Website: crate-barrel
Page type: gifting
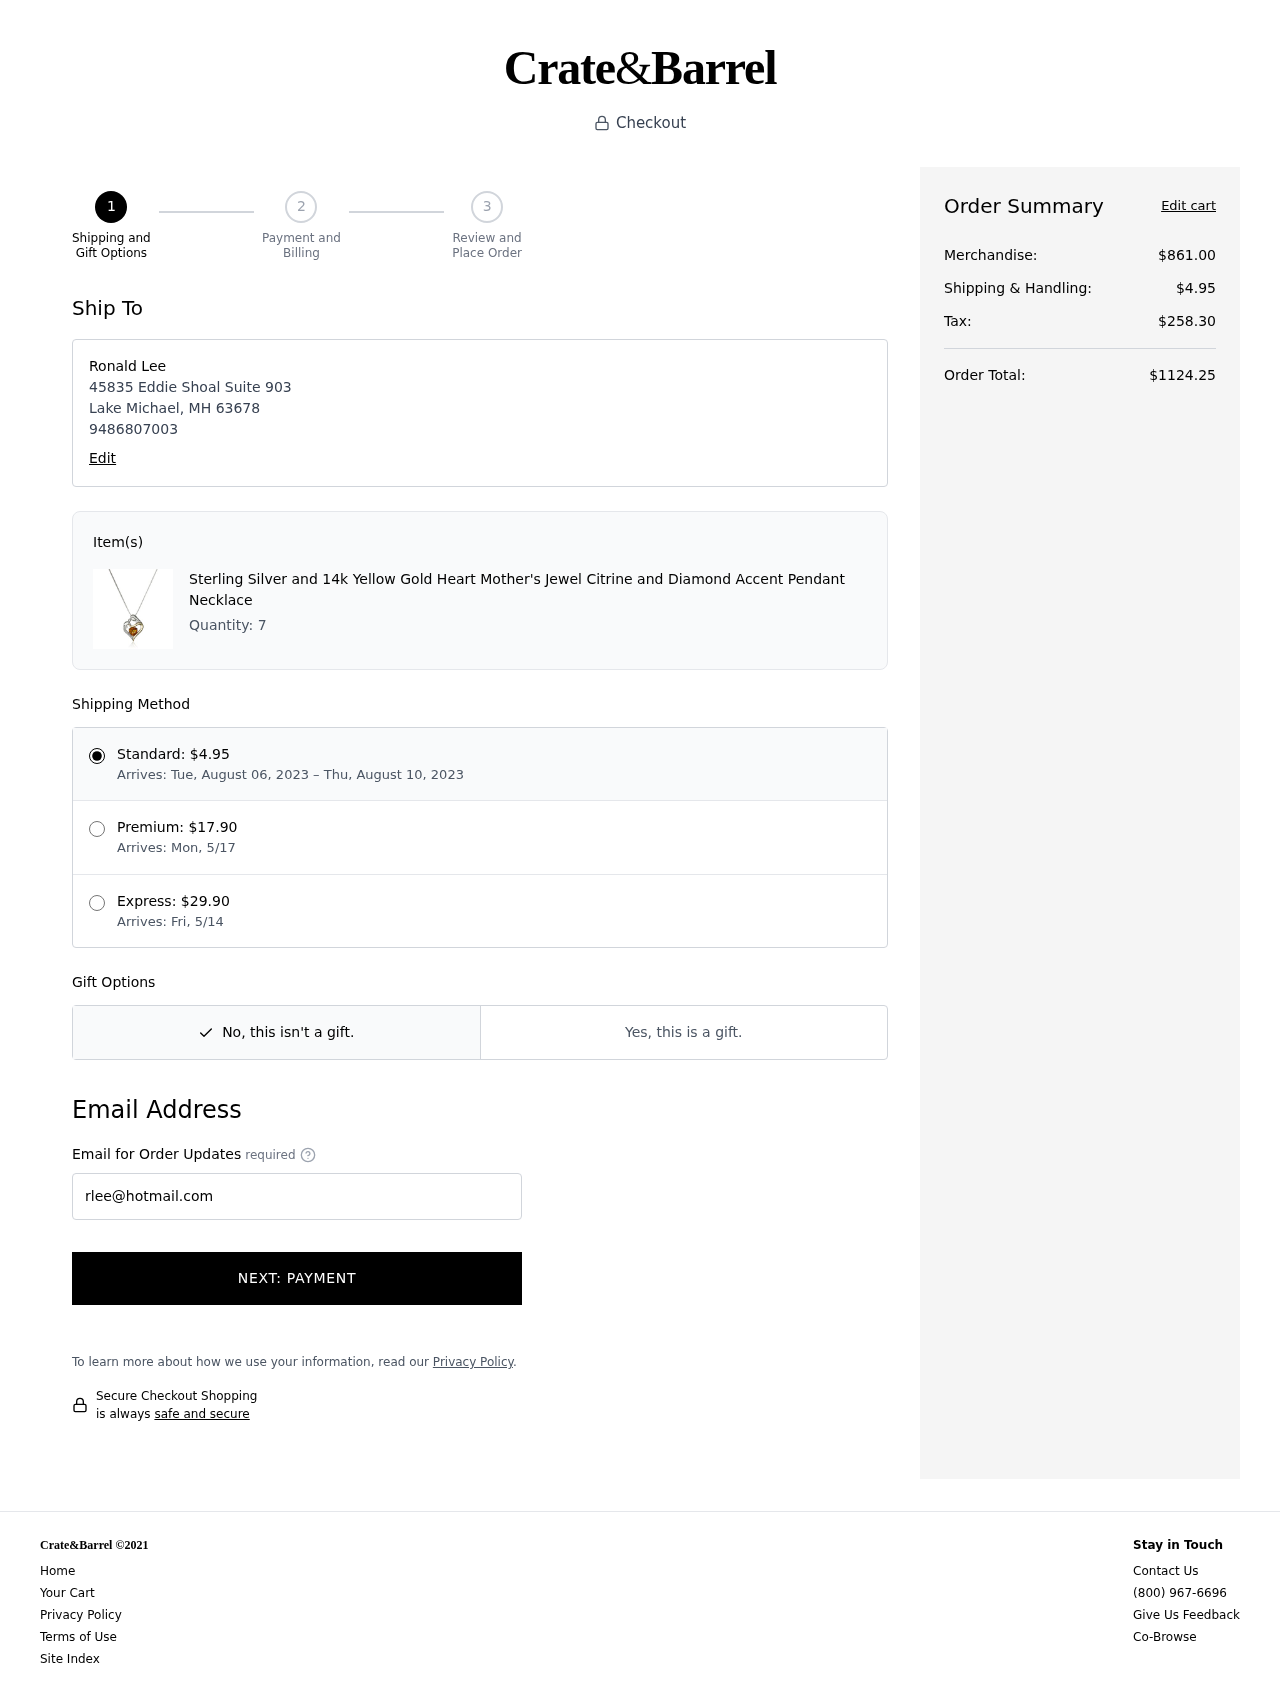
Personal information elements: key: PII_CITY
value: Lake Michael
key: PII_FULLNAME
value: Ronald Lee
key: PII_PHONE
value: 9486807003
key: PII_POSTCODE
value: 63678
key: PII_STATE_ABBR
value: MH
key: PII_STREET
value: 45835 Eddie Shoal Suite 903
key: PII_EMAIL
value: rlee@hotmail.com
Product elements: key: PRODUCT1_NAME
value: Sterling Silver and 14k Yellow Gold Heart Mother's Jewel Citrine and Diamond Accent Pendant Necklace
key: PRODUCT1_QUANTITY
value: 7
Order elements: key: ORDER_SHIPPING_DATE
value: August 06, 2023
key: ORDER_DELIVERY_DATE
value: August 10, 2023
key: ORDER_SUBTOTAL
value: $861.00
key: ORDER_SHIPPING_COST
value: $4.95
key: ORDER_TAX
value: $258.30
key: ORDER_TOTAL
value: $1124.25